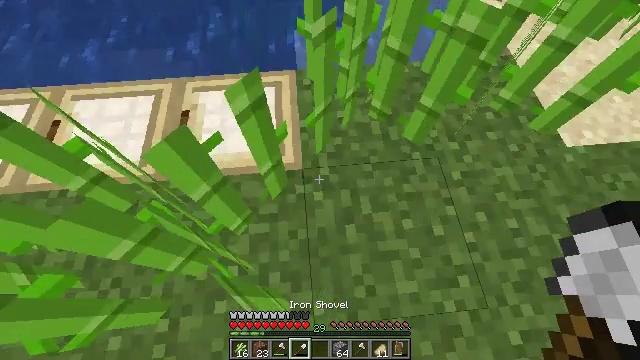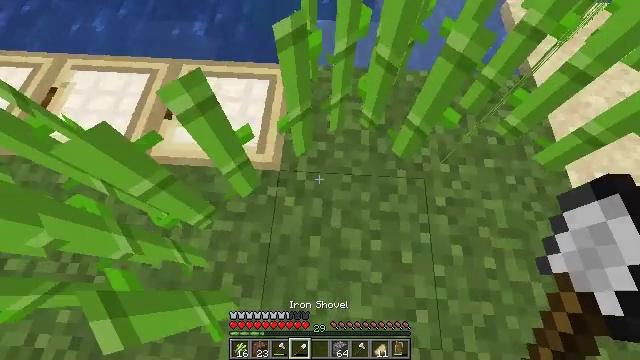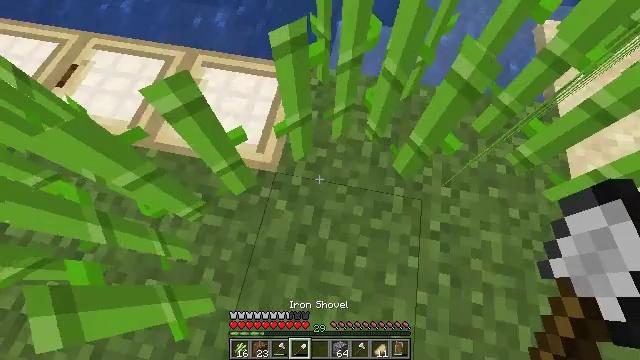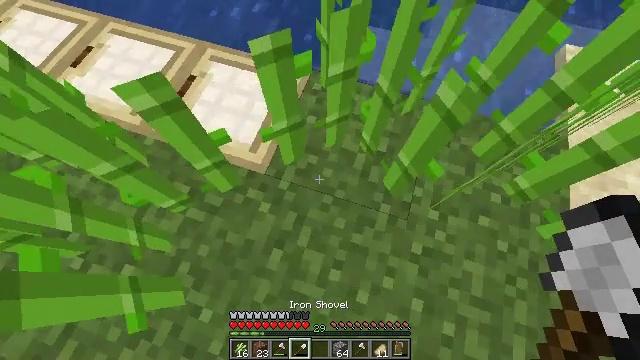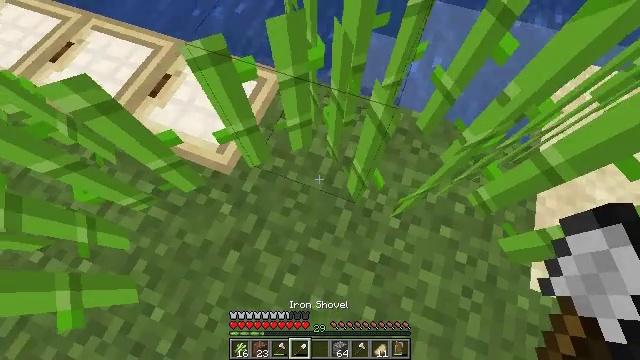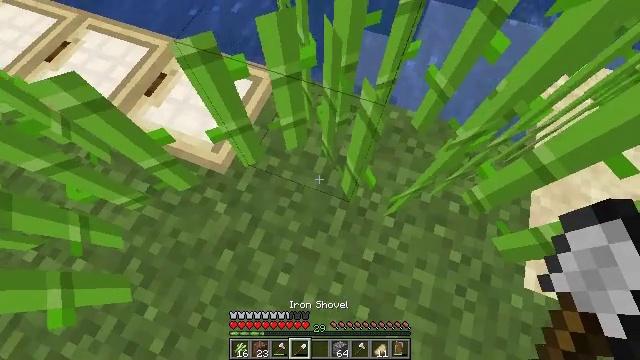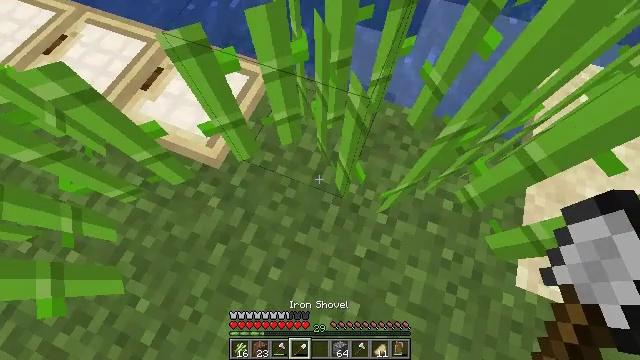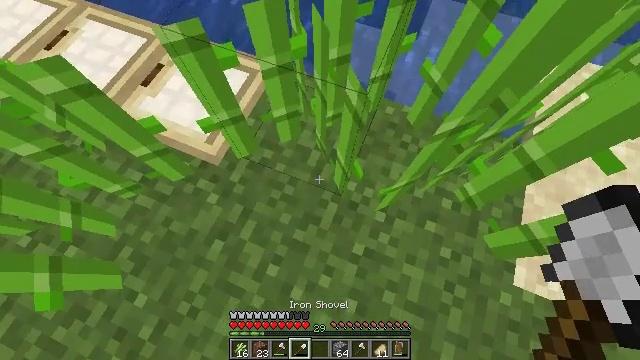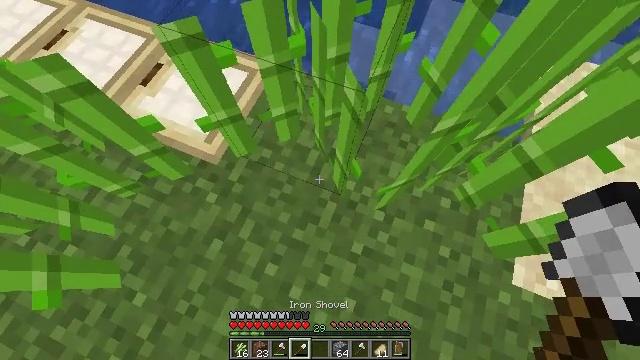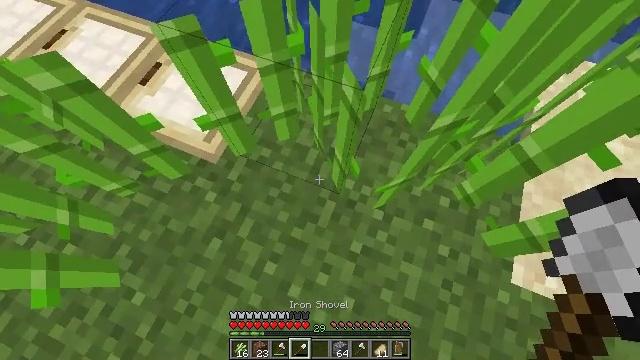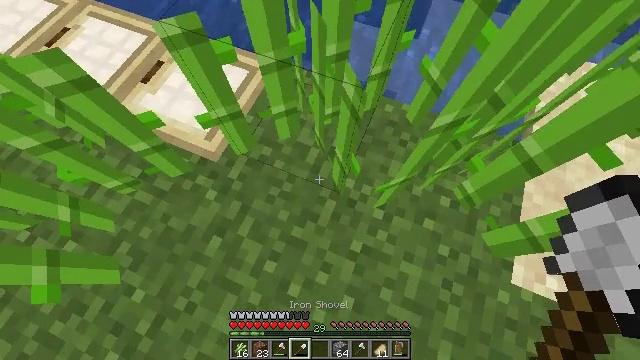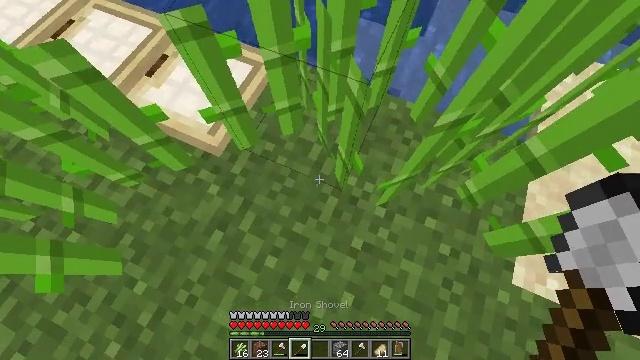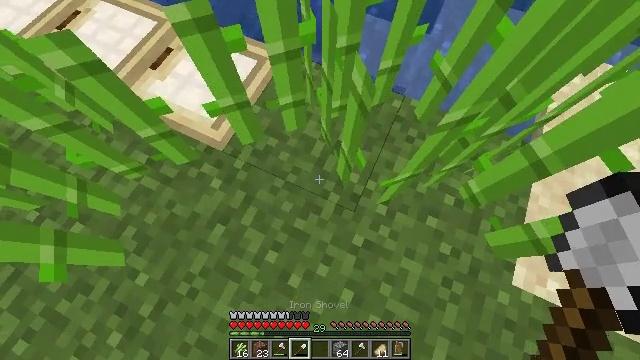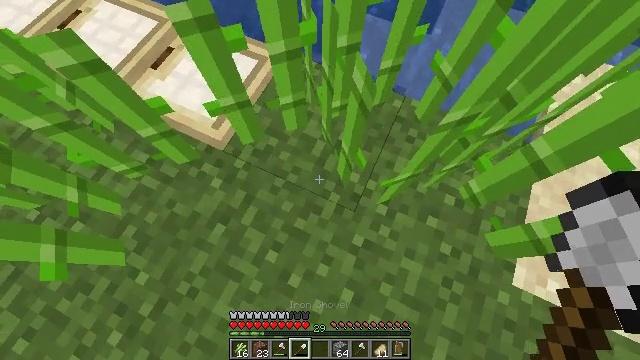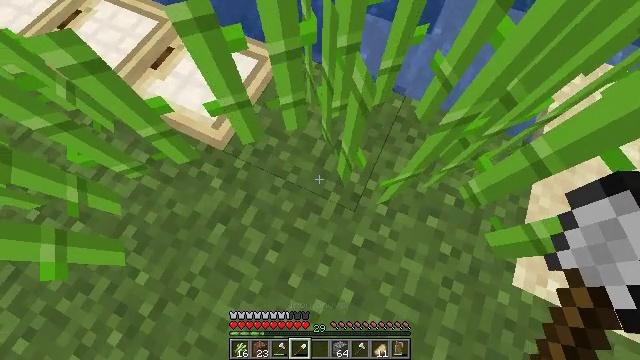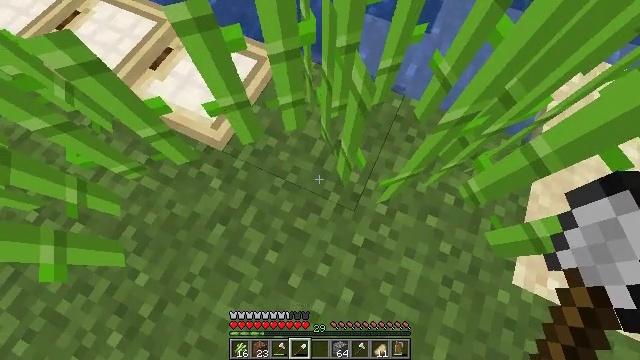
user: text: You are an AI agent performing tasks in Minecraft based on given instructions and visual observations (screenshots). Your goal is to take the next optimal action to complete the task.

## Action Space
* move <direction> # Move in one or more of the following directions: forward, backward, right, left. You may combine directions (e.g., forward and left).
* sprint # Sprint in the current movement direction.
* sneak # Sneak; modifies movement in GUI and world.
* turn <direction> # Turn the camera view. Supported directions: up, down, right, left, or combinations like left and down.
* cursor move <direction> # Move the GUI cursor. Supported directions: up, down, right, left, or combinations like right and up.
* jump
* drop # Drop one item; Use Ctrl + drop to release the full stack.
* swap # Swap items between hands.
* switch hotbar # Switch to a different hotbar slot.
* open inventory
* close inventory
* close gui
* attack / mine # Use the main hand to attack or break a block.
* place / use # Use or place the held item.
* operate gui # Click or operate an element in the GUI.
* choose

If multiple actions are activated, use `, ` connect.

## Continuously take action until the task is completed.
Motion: motion action
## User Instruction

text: Gather sugar cane for crafting.
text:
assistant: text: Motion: move forward and move right, turn left and down
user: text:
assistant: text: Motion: move right, turn left
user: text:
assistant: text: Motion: move right, turn left
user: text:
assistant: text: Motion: turn left
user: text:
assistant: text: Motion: no_op
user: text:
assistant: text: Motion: no_op
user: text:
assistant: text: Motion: no_op
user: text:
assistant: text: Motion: no_op
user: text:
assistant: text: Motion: no_op
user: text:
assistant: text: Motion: no_op
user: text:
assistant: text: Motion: turn left
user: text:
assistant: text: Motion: turn left
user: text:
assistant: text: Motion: no_op
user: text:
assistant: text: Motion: no_op
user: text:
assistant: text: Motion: no_op
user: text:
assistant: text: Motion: turn right
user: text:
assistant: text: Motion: turn right
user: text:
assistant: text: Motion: turn right and up
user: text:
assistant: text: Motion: turn right and up
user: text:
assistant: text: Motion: move right, turn right and up
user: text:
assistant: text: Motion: move right, turn left
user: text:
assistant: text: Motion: move right, turn left
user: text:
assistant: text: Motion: move right, turn left
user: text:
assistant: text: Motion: move right, turn left
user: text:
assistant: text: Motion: move right, turn left
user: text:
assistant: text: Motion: turn left
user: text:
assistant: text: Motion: turn left
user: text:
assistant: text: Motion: turn left, attack / mine
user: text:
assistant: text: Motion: attack / mine
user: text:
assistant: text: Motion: turn left, attack / mine